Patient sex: F
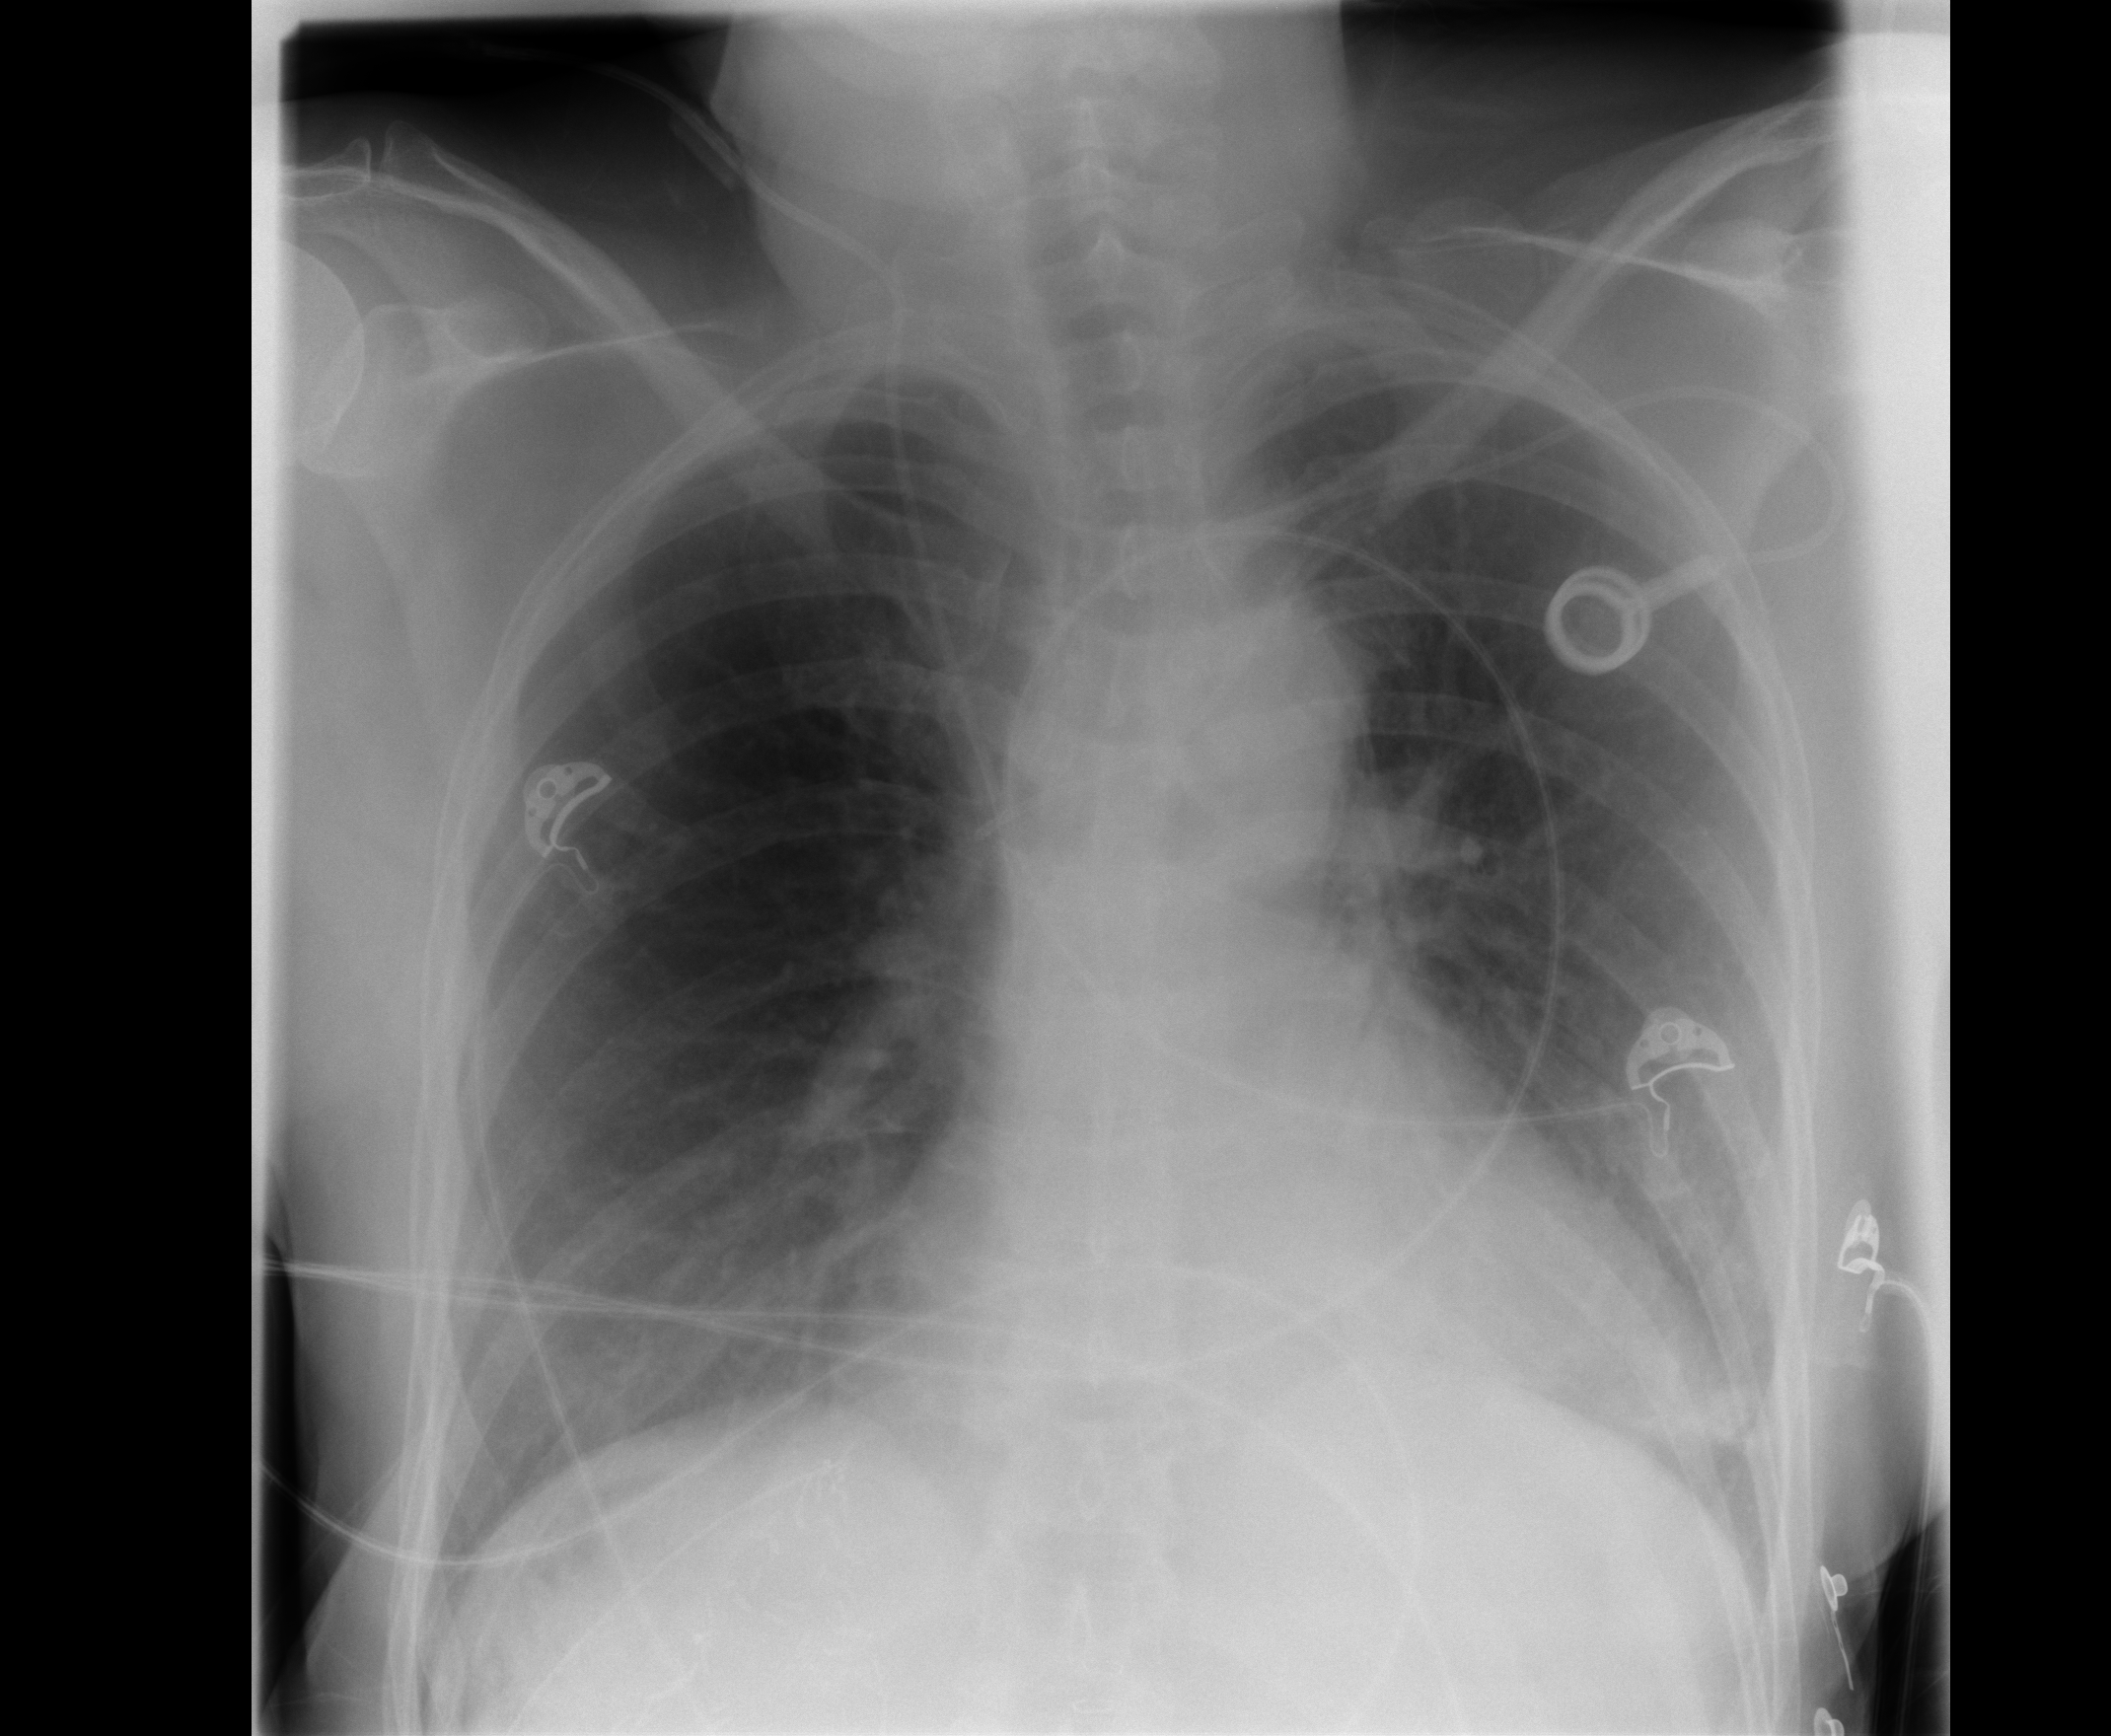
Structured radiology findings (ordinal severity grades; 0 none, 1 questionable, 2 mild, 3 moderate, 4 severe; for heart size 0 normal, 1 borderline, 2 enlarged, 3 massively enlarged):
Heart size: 0
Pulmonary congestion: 0
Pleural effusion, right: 0
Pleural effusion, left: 0
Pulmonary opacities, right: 0
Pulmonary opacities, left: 0
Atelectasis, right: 0
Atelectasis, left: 2